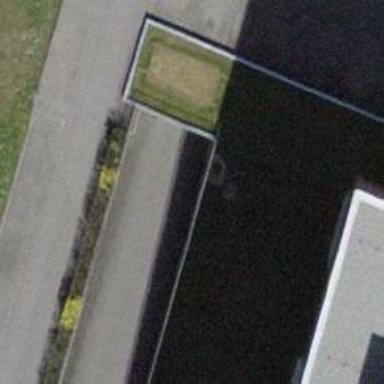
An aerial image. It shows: Parking entrance.